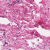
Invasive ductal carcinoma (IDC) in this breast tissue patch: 0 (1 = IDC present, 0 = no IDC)